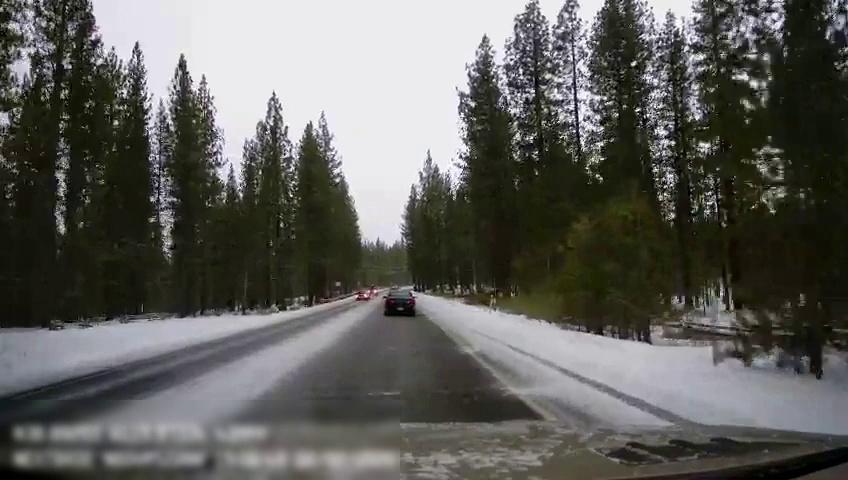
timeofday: Day
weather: Snowy
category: Drivable Space
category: Vehicles | SUV
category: Vehicles | Car
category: Vehicles | Car
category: Lanes | Current Lane